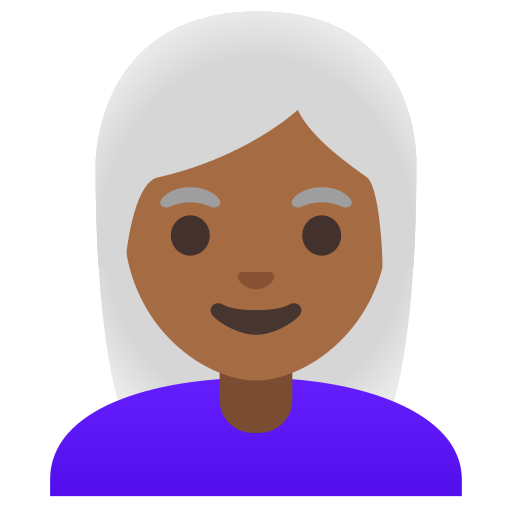
Emoji: 👩🏾‍🦳